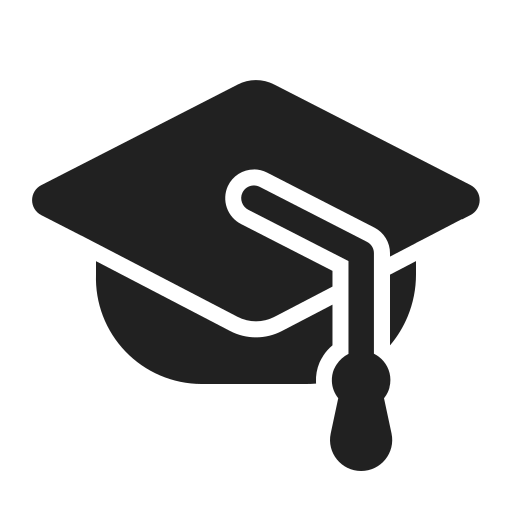
graduation cap high contrast